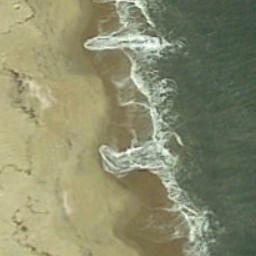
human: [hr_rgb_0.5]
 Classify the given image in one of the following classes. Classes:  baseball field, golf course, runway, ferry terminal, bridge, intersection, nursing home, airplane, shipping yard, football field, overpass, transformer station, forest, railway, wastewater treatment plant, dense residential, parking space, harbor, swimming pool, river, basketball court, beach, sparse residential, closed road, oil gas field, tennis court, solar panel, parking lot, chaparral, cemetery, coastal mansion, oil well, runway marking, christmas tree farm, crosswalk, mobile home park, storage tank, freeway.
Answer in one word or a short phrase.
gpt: beach